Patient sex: F
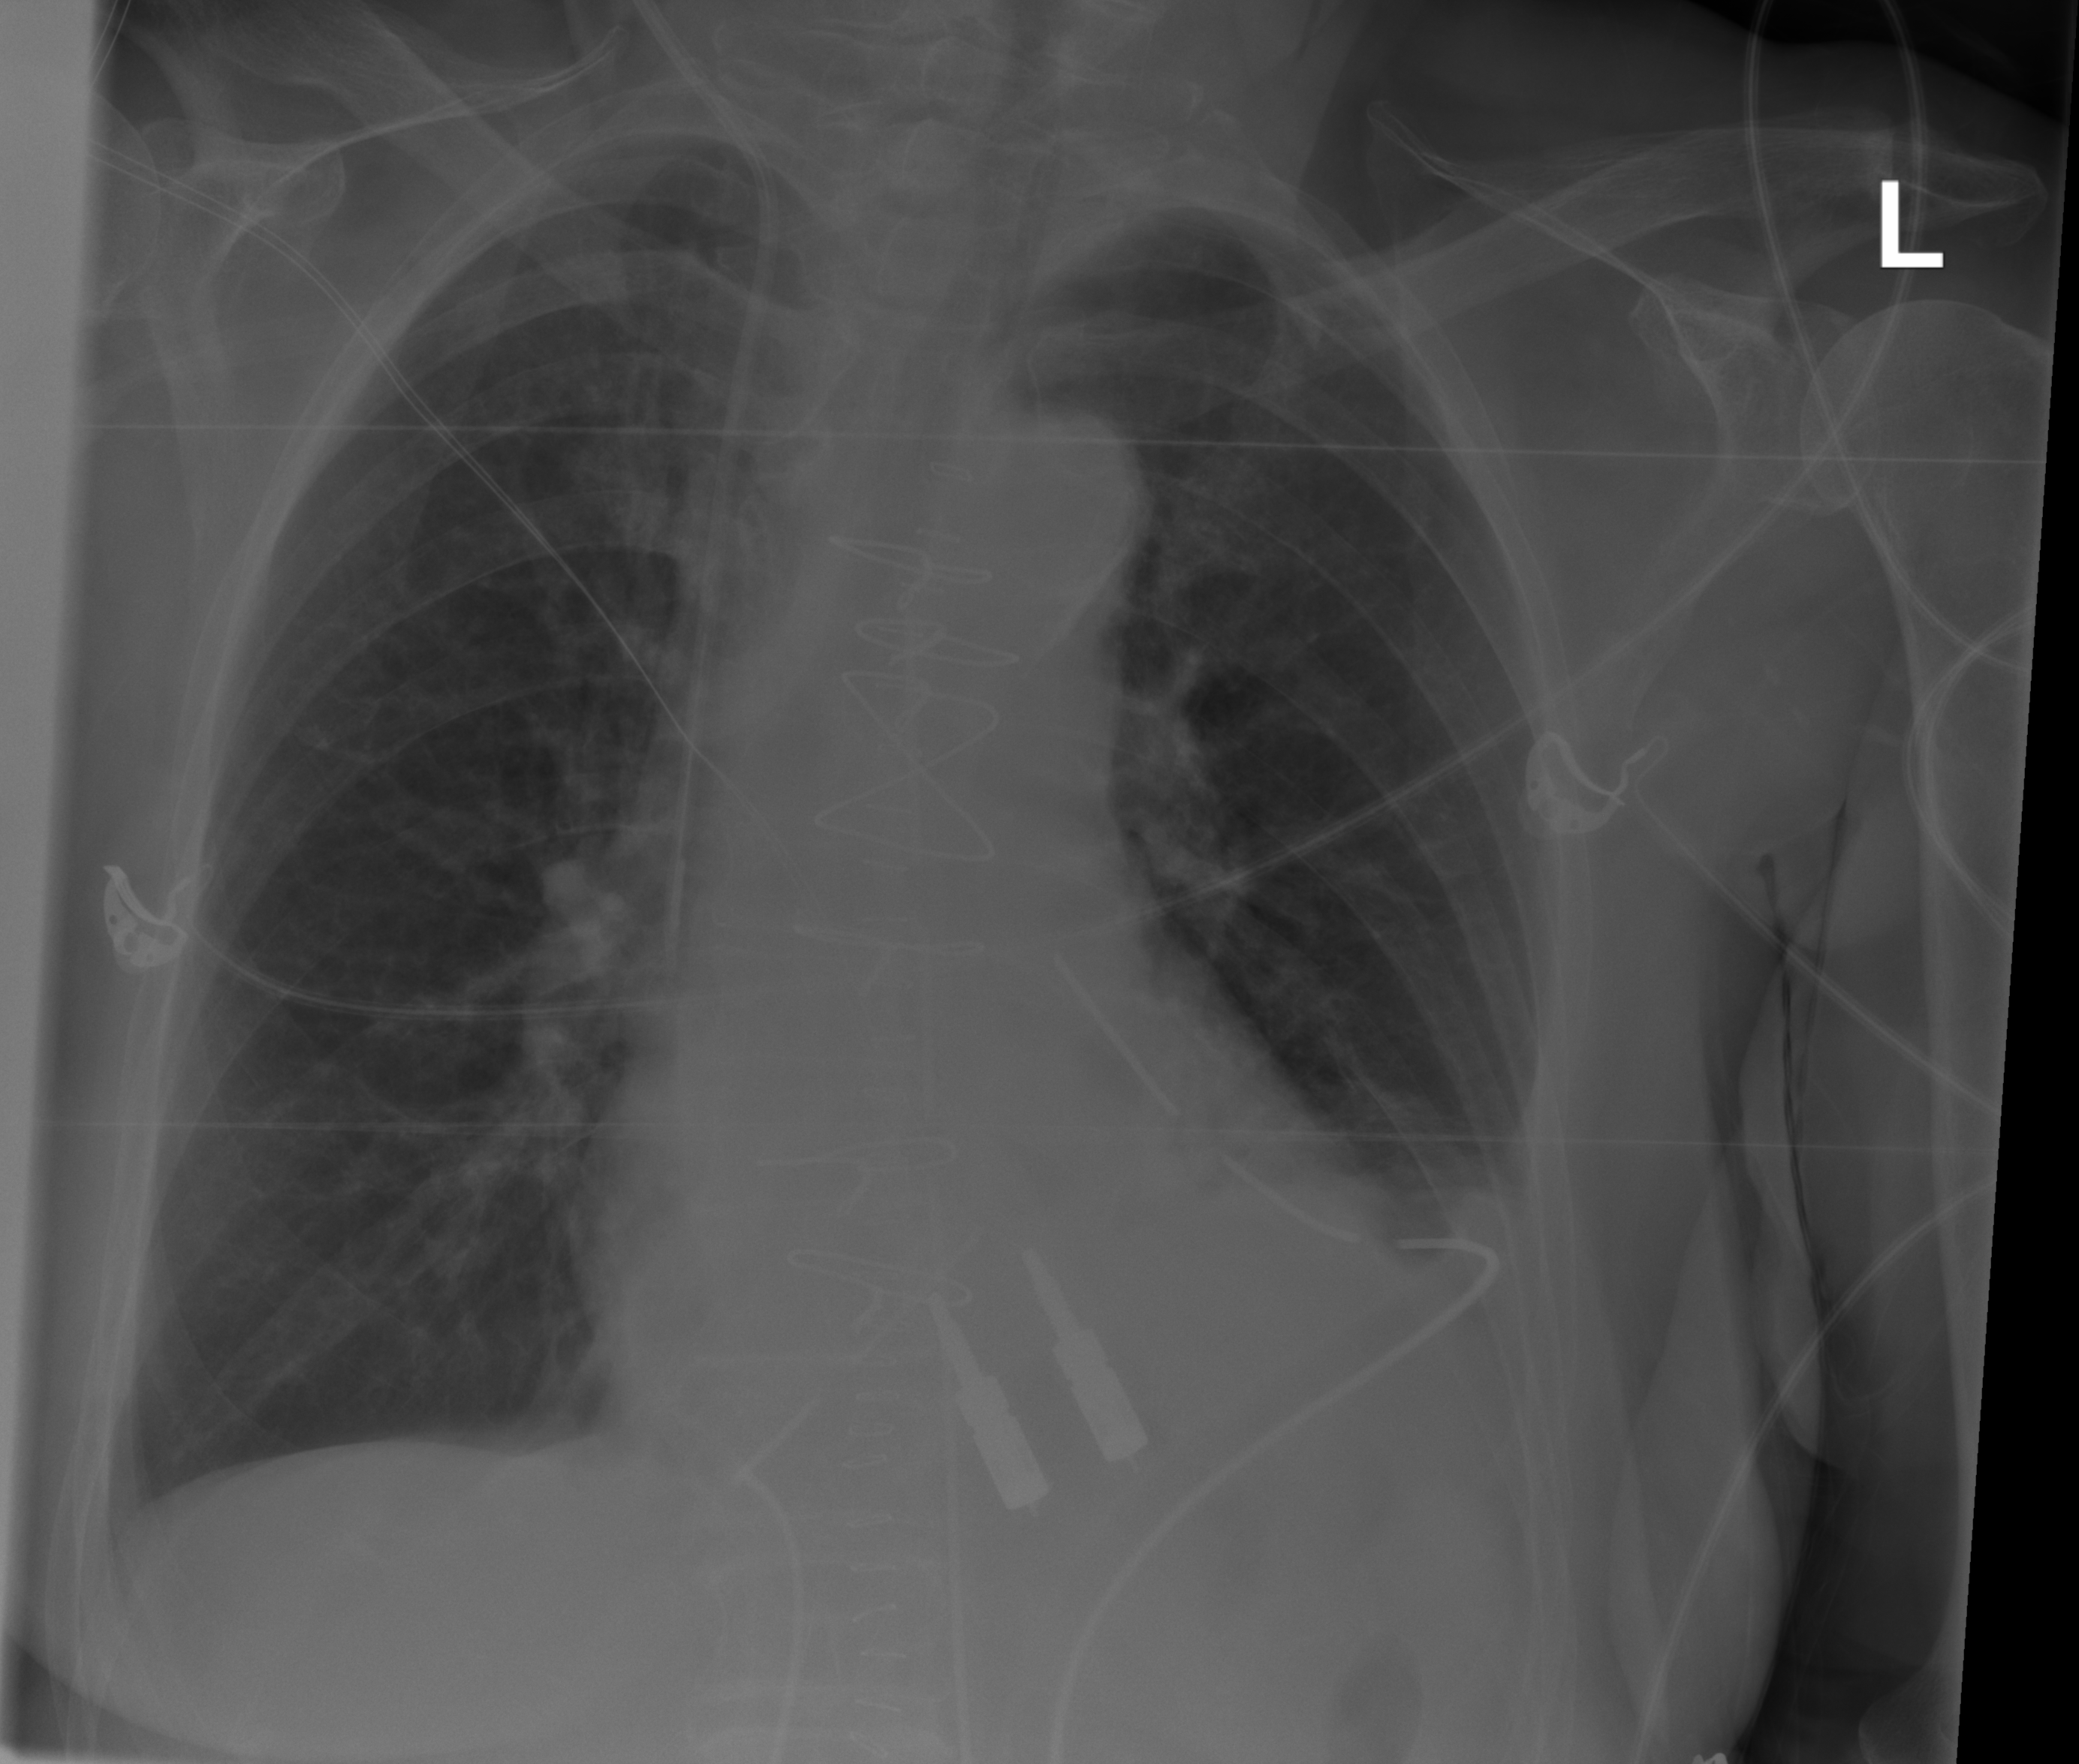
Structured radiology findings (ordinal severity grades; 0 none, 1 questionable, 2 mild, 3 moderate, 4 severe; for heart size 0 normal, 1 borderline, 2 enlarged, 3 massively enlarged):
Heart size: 1
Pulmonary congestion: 0
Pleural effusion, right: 0
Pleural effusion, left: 2
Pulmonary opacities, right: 0
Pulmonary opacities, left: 0
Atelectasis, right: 0
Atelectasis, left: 2